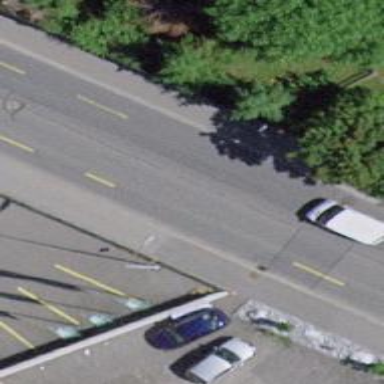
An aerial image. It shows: Public transport stop position.